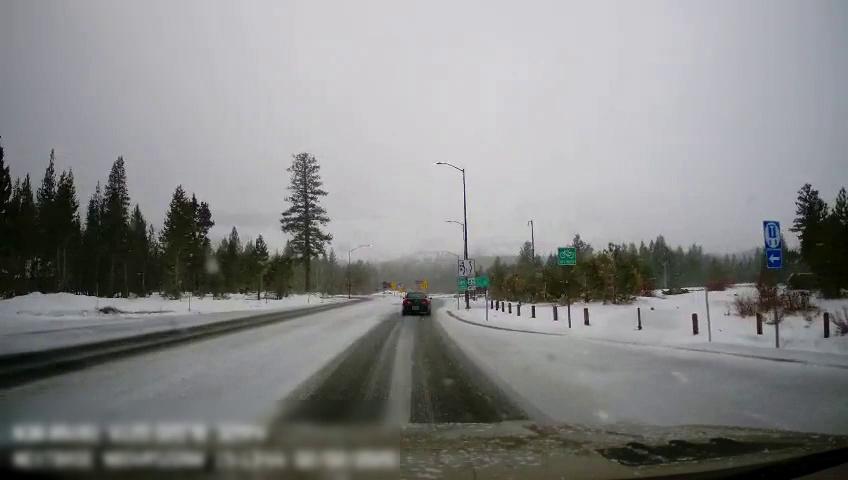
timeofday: Day
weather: Snowy
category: Drivable Space
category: Vehicles | Car
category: Traffic | Signs
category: Traffic | Signs
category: Traffic | Signs
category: Traffic | Signs
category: Traffic | Signs